Interaction volume radius: 10 \u00c5
Interaction volume height: 15 \u00c5
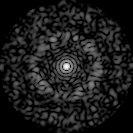
Disorder parameter: 0.8375